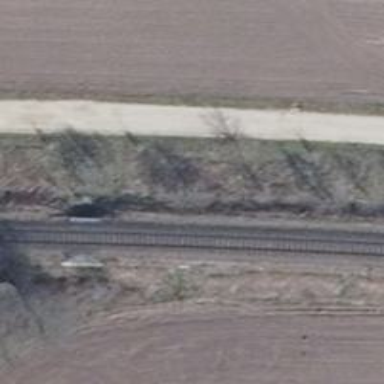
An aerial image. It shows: Railway track.